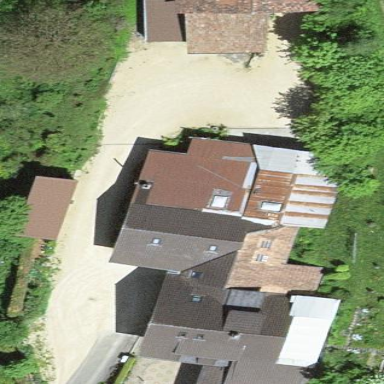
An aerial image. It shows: Farmyard area.